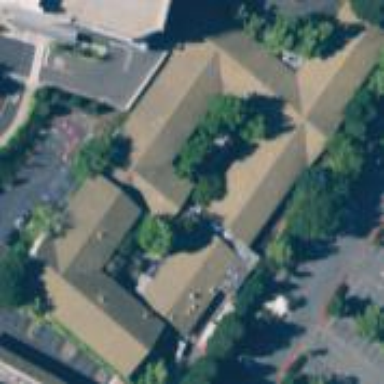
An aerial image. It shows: Medical building.